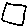
Label: square